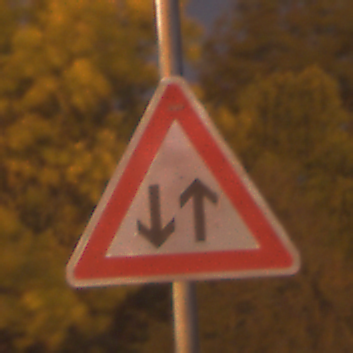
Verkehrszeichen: Gegenverkehr
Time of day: Night
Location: Outdoor (Suburban)
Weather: PartlyCloudy
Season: NotSpecified
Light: Artificial